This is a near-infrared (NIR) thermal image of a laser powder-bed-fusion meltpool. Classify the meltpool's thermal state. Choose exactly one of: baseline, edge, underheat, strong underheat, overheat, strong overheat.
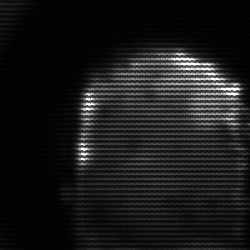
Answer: baseline